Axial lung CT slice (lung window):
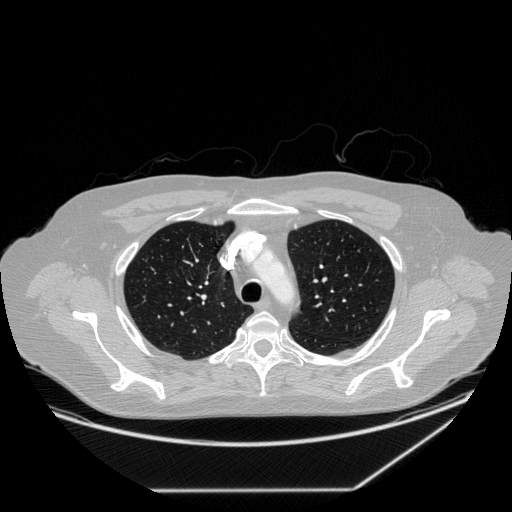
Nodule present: no